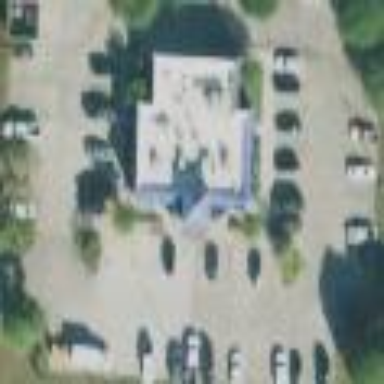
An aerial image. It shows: Parking area.